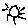
Label: sun